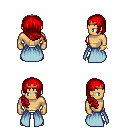
a pixel art fantasy rpg character, male body template, human, tanned skin, overskirt, white pants, red right-swept hairstyle, bronze tiara, bracelets, four views (front, back, left, right), 2x2 character sprite sheet, small pixel art, hard edges, no anti-aliasing